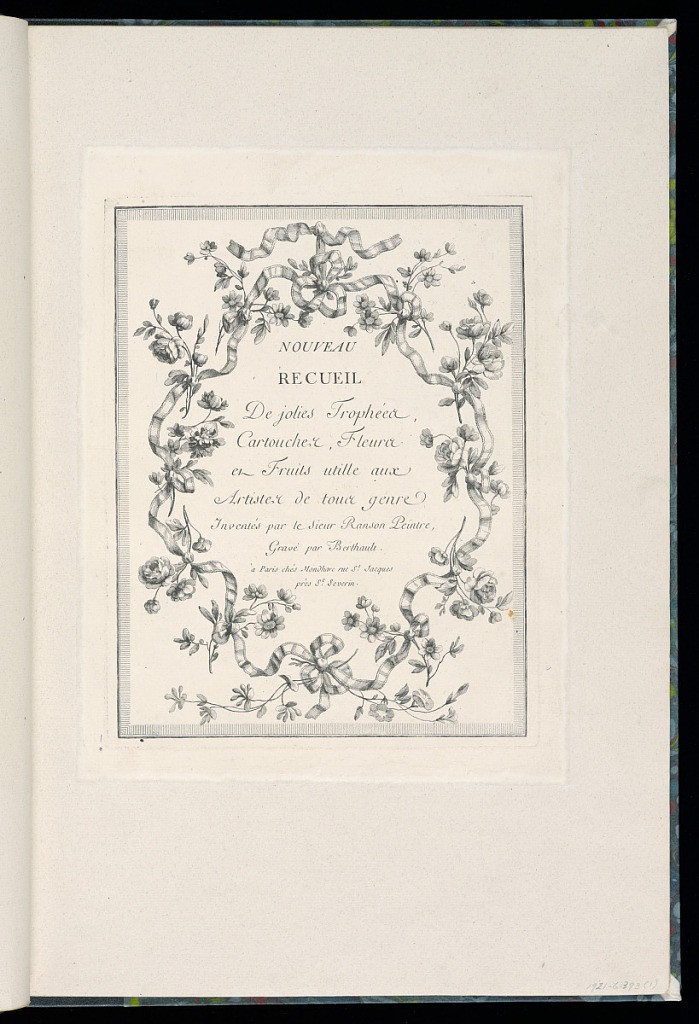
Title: Title Page
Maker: Pierre Ranson, French, 1736–1786
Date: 1759–80
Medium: Etching and engraving on laid paper
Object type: Print
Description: Title page for a series of designs for ornamental trophies and cartouches possibly for fire screens or hand fans. The title is lettered in the center of the plate, framed by a hanging garland of flowers and ribbons.